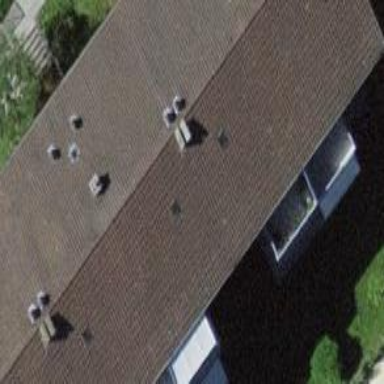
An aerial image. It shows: Residential building with gabled roof.